Question: I need to create a matrix of the form shown in the picture, this is a 9x9 matrix, but I want to create it for NxN matrix for a given value of N.
Is it possible to create this by first defining two block matrices, first of which repeats along the diagonal and the second repeats by diagonal offset of 1 and -1?
This shows the picture of the final matrix I need:

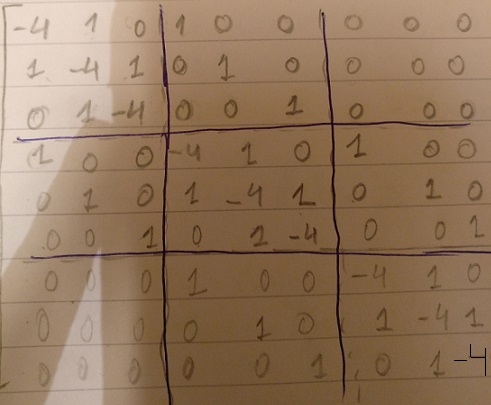
Answer: I have created a 'function' that does what you want, even though you didn't attempt it yourself because I thought it was a cool problem.
---
The 'function' uses 'broadcasting' to assign '3x3' blocks along the 'diagonals'.
'''
def matrix(n):
a = np.zeros((n,n), np.int8)
for d in range(0, int(n/3)+4, 3):
a[d:d+3, d:d+3] = np.array([[-4, 1, 0], [1, -4, 1], [0, 1, -4]])
for d in range(0, int(n/3)+3, 3):
a[d:d+3, d+3:d+6] = np.array([[1, 0, 0], [0, 1, 0], [0, 0, 1]])
a[d+3:d+6, d:d+3] = np.array([[1, 0, 0], [0, 1, 0], [0, 0, 1]])
return a
'''
and a test:
'''
>>> matrix(9)
array([[-4, 1, 0, 1, 0, 0, 0, 0, 0],
[ 1, -4, 1, 0, 1, 0, 0, 0, 0],
[ 0, 1, -4, 0, 0, 1, 0, 0, 0],
[ 1, 0, 0, -4, 1, 0, 1, 0, 0],
[ 0, 1, 0, 1, -4, 1, 0, 1, 0],
[ 0, 0, 1, 0, 1, -4, 0, 0, 1],
[ 0, 0, 0, 1, 0, 0, -4, 1, 0],
[ 0, 0, 0, 0, 1, 0, 1, -4, 1],
[ 0, 0, 0, 0, 0, 1, 0, 1, -4]], dtype=int8)
'''
---
And just to show it works, I plotted the result with 'matplotlib' and got:
<URL>